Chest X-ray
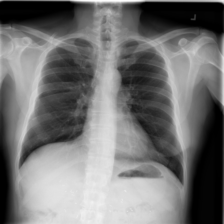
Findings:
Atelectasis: negative
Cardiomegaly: negative
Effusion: negative
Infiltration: negative
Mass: negative
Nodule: negative
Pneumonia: negative
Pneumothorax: negative
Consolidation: negative
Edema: negative
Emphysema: negative
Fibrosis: negative
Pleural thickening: negative
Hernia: negative